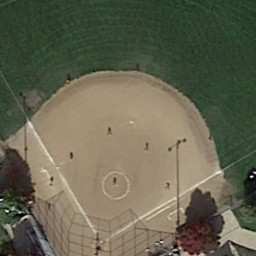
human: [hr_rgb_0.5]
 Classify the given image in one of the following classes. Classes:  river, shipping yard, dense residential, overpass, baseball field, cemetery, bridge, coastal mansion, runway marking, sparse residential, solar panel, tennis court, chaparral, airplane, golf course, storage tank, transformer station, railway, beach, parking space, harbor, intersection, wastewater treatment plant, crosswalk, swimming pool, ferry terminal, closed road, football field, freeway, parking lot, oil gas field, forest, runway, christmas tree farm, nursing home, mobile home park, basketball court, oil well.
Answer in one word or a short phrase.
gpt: baseball field